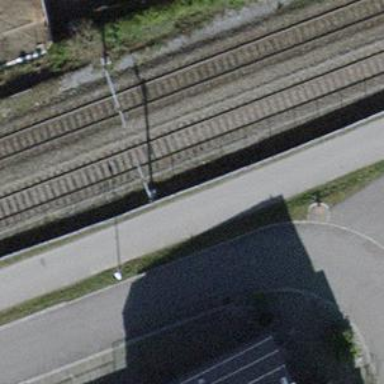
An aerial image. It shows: Railway milestone.